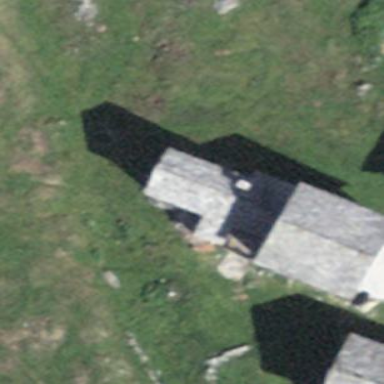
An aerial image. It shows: Simple and straightforward house.